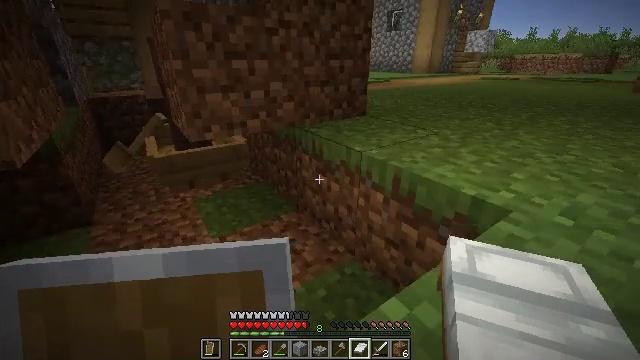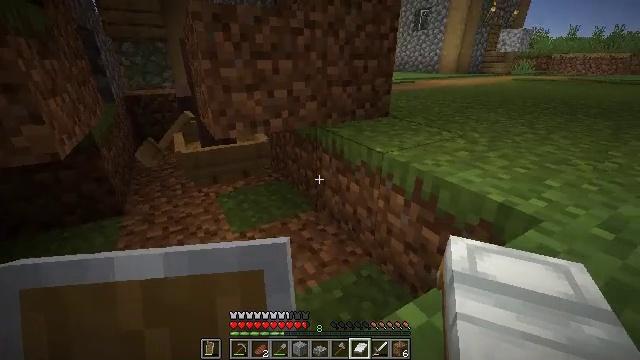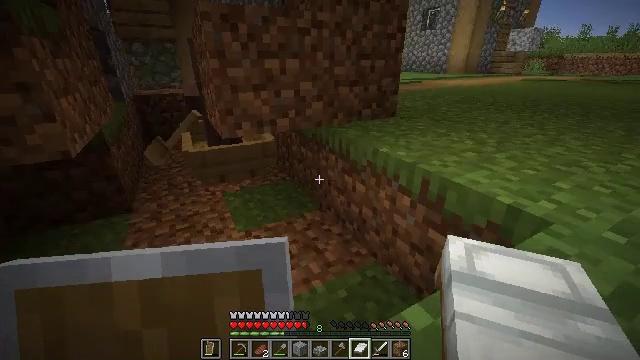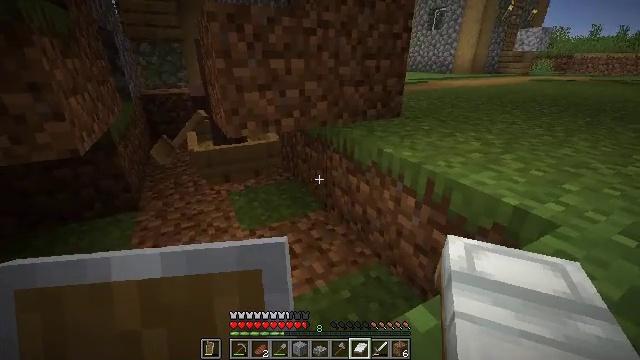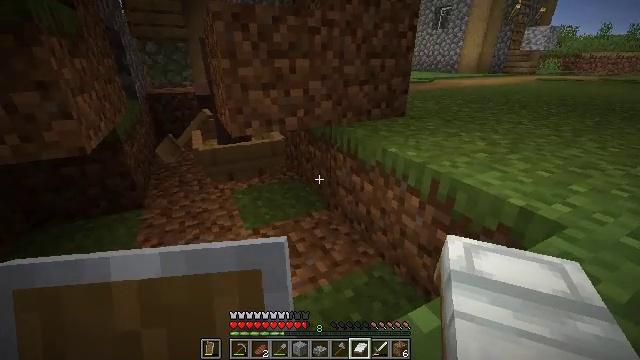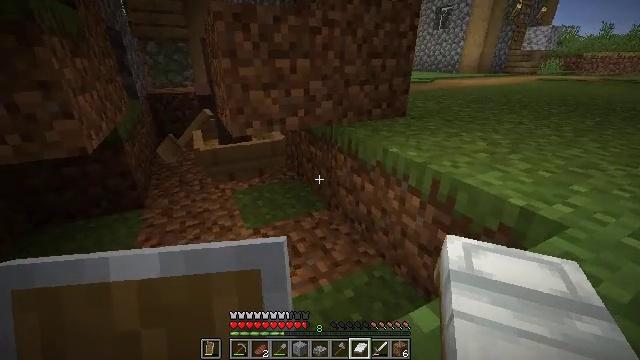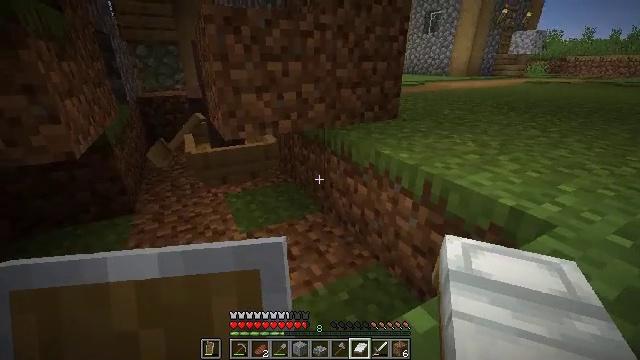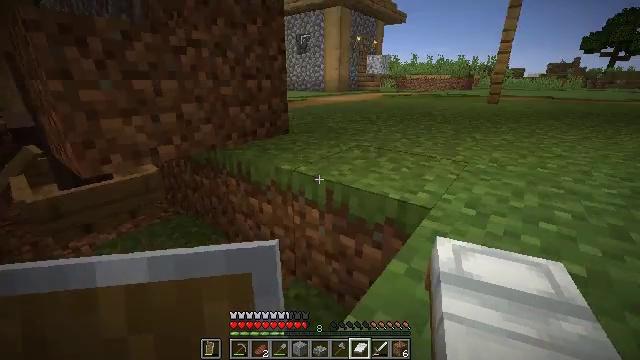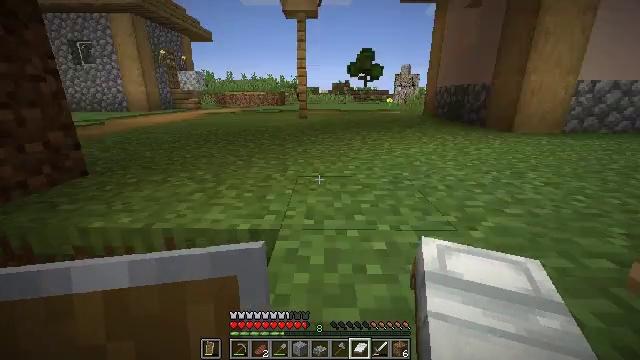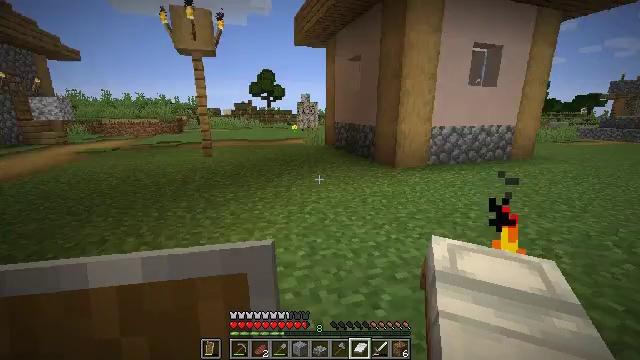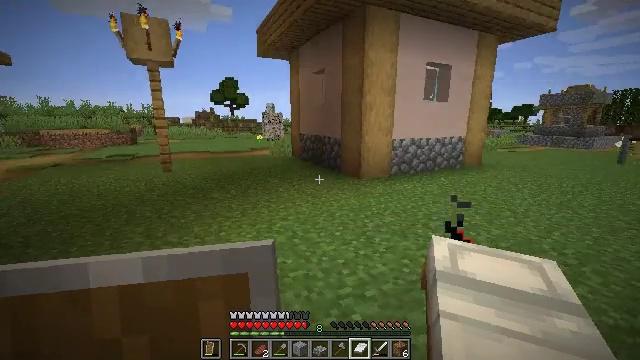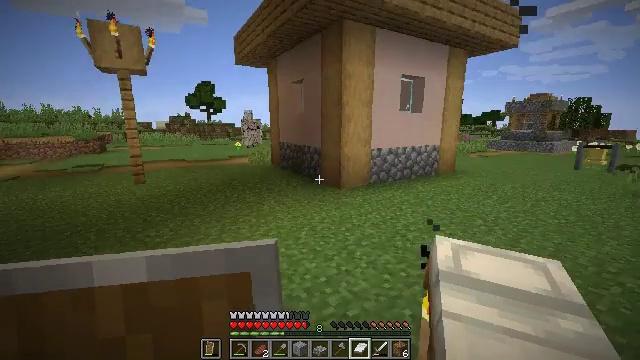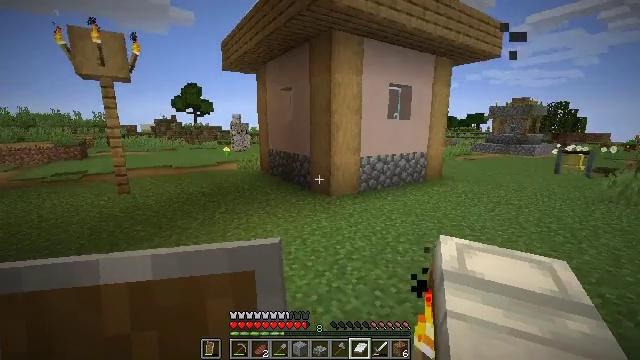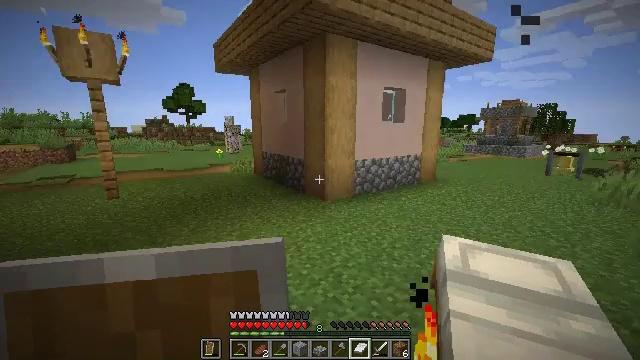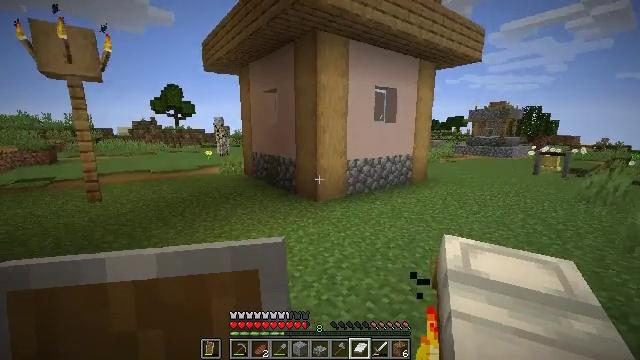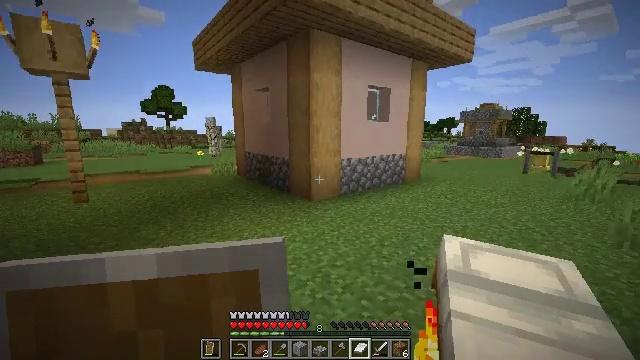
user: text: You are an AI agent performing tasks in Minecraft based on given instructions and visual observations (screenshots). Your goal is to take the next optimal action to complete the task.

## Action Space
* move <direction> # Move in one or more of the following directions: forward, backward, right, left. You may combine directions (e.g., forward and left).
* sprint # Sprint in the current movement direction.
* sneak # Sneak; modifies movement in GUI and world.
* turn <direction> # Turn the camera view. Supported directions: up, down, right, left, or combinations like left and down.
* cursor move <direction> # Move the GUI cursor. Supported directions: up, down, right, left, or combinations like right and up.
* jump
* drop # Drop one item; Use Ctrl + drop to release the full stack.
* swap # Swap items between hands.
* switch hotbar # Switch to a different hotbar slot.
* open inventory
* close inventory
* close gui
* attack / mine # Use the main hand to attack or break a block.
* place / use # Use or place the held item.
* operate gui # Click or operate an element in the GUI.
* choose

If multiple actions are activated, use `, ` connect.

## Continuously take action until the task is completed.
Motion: motion action
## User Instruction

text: Gather the bell for your inventory.
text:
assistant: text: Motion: turn left
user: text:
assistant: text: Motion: turn left
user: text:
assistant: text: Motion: turn left
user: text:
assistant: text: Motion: no_op
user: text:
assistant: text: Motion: no_op
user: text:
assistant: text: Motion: turn right
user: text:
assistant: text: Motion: move forward, turn right and up
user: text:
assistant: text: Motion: move forward, turn right and up, jump
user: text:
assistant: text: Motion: move forward, turn right and up, jump
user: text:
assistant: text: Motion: move forward, turn right and up, jump
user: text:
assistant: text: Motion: move forward, turn right
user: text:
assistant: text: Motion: move forward, turn right
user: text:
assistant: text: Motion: move forward, turn right
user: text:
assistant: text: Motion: move forward, turn right
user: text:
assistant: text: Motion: move forward, turn right
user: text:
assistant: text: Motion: move forward, turn right
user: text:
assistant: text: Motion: move forward, turn right
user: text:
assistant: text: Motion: move forward
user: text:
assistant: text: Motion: move forward
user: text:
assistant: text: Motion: move forward and move left
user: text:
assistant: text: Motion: move forward and move left, turn right
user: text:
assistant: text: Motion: move left, turn right
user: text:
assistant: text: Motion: turn right
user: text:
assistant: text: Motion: turn right
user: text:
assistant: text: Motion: turn right
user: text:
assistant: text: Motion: no_op
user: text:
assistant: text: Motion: turn left and down
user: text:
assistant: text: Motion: move forward, turn left and down
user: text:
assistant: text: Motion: move forward, turn left and down
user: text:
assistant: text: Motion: move forward, turn left